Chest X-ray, PA view. Patient: 40 years old, sex F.
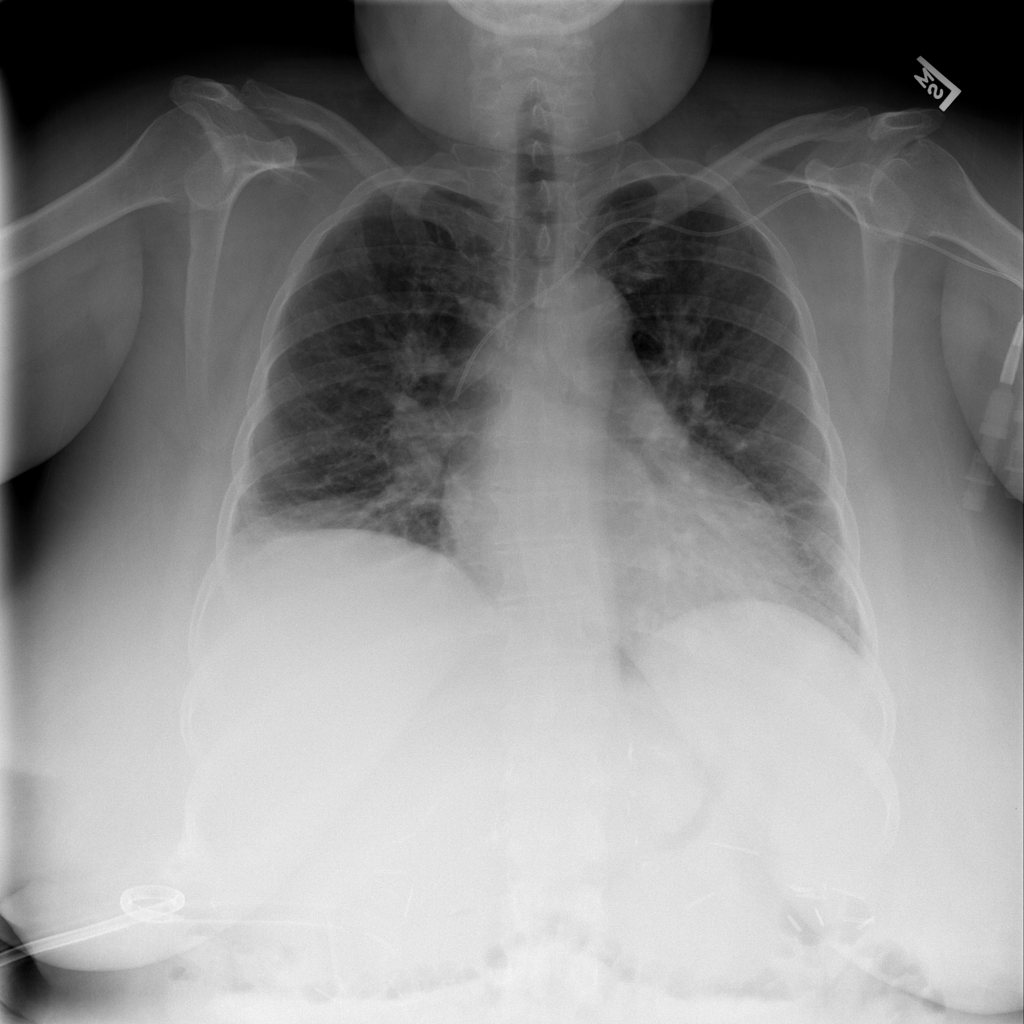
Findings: Atelectasis, Consolidation